Aerial crown-view tile of a tropical tree (Barro Colorado Island, Panama), acquired 20250512:
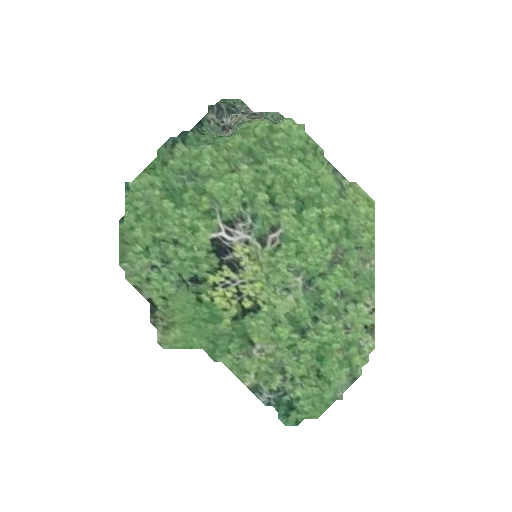
Species: Astronium graveolens
GBIF accepted scientific name: Astronium graveolens
Crown area: 84.552 m²